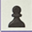
Piece: bP